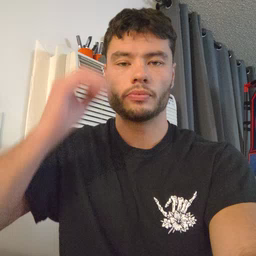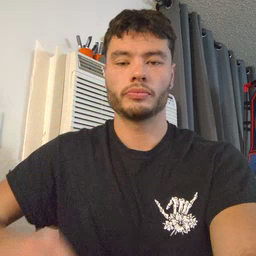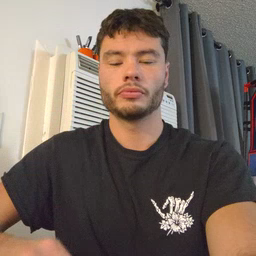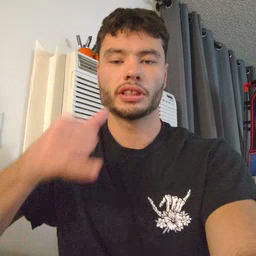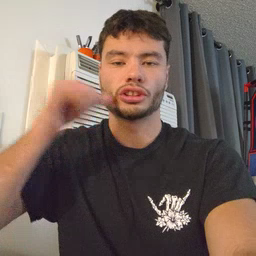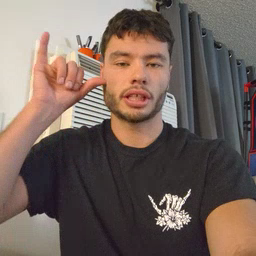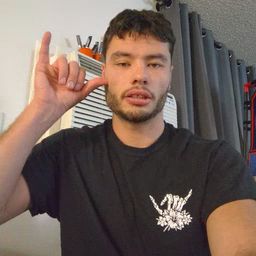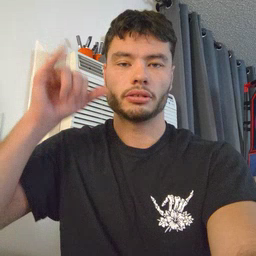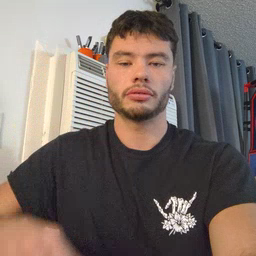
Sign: yesterday